Interaction volume radius: 10 \u00c5
Interaction volume height: 50 \u00c5
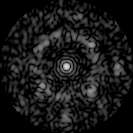
Disorder parameter: 0.6051